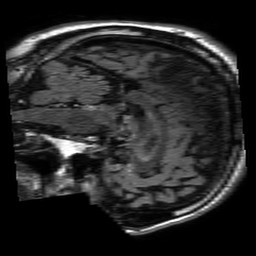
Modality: FLAIR
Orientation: sagittal
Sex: male
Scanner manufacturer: philips
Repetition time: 11 s
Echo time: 0.125 s